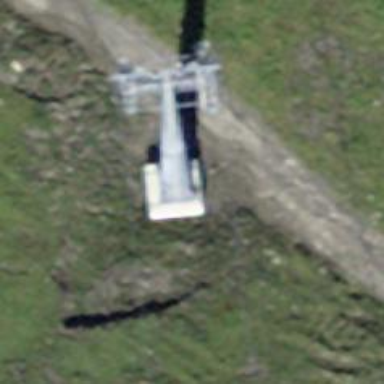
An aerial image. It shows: Pylon used for aerialway.